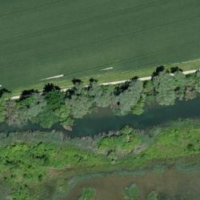
EUNIS habitat code: 21
Species observed at this site:
Corvus corone
Alcedo atthis
Sylvia borin
Aegithalos caudatus
Sylvia atricapilla
Spinus spinus
Poecile palustris
Larus michahellis
Cygnus olor
Ardea alba
Erithacus rubecula
Cuculus canorus
Phoenicurus ochruros
Phoenicurus phoenicurus
Cyanistes caeruleus
Sturnus vulgaris
Chloris chloris
Troglodytes troglodytes
Passer domesticus
Mareca penelope
Passer montanus
Turdus merula
Saxicola rubetra
Mareca strepera
Hirundo rustica
Milvus migrans
Mergus merganser
Milvus milvus
Turdus pilaris
Oriolus oriolus
Coccothraustes coccothraustes
Phylloscopus trochilus
Motacilla alba
Delichon urbicum
Tachybaptus ruficollis
Podiceps cristatus
Oenanthe oenanthe
Turdus philomelos
Anas crecca
Fulica atra
Dendrocopos major
Turdus viscivorus
Falco peregrinus
Buteo buteo
Anthus pratensis
Gallinago gallinago
Muscicapa striata
Phylloscopus collybita
Luscinia megarhynchos
Alauda arvensis
Coturnix coturnix
Pica pica
Sitta europaea
Garrulus glandarius
Columba livia
Falco tinnunculus
Emberiza calandra
Motacilla cinerea
Acrocephalus arundinaceus
Anas platyrhynchos
Lanius excubitor
Alopochen aegyptiaca
Aythya ferina
Streptopelia decaocto
Ciconia ciconia
Aythya fuligula
Fringilla coelebs
Regulus ignicapilla
Coloeus monedula
Carduelis carduelis
Columba palumbus
Phalacrocorax carbo
Fringilla montifringilla
Parus major
Accipiter nisus